Interaction volume radius: 10 \u00c5
Interaction volume height: 15 \u00c5
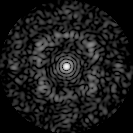
Disorder parameter: 0.7523